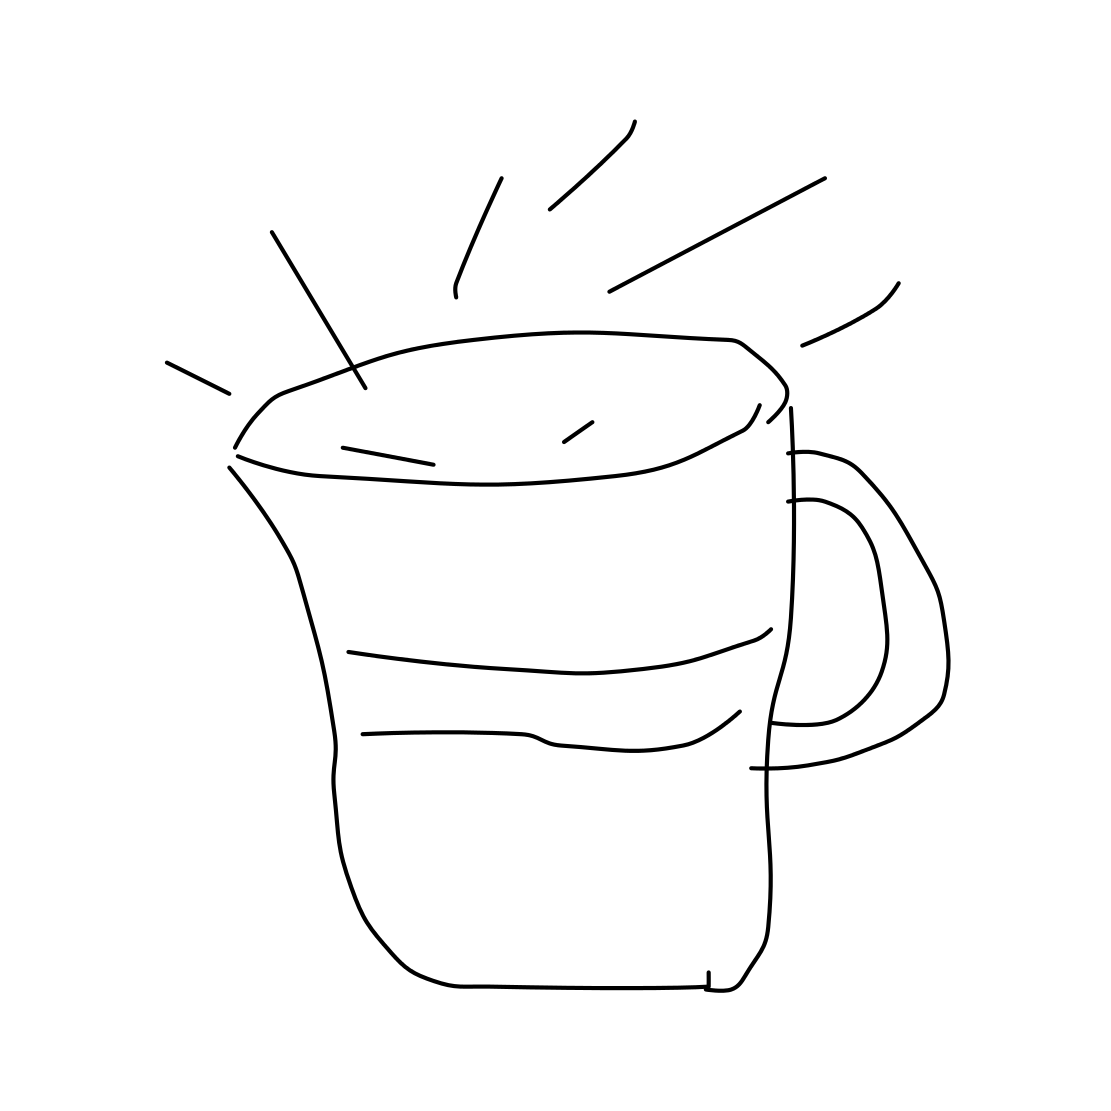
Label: teacup